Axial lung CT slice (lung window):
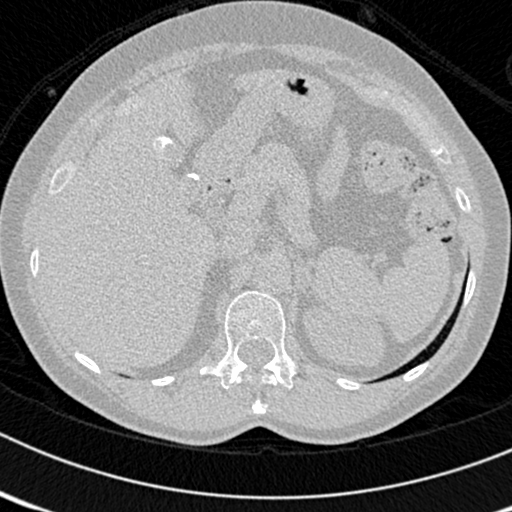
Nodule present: no